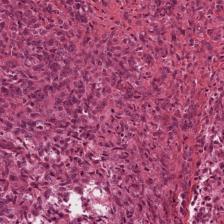
Label: Viable